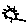
Label: sun